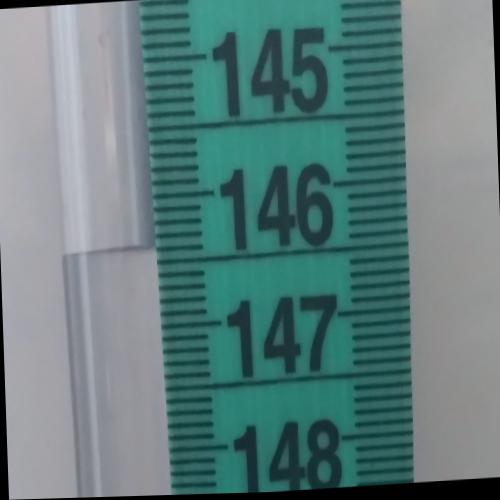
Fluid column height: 146.4 cm